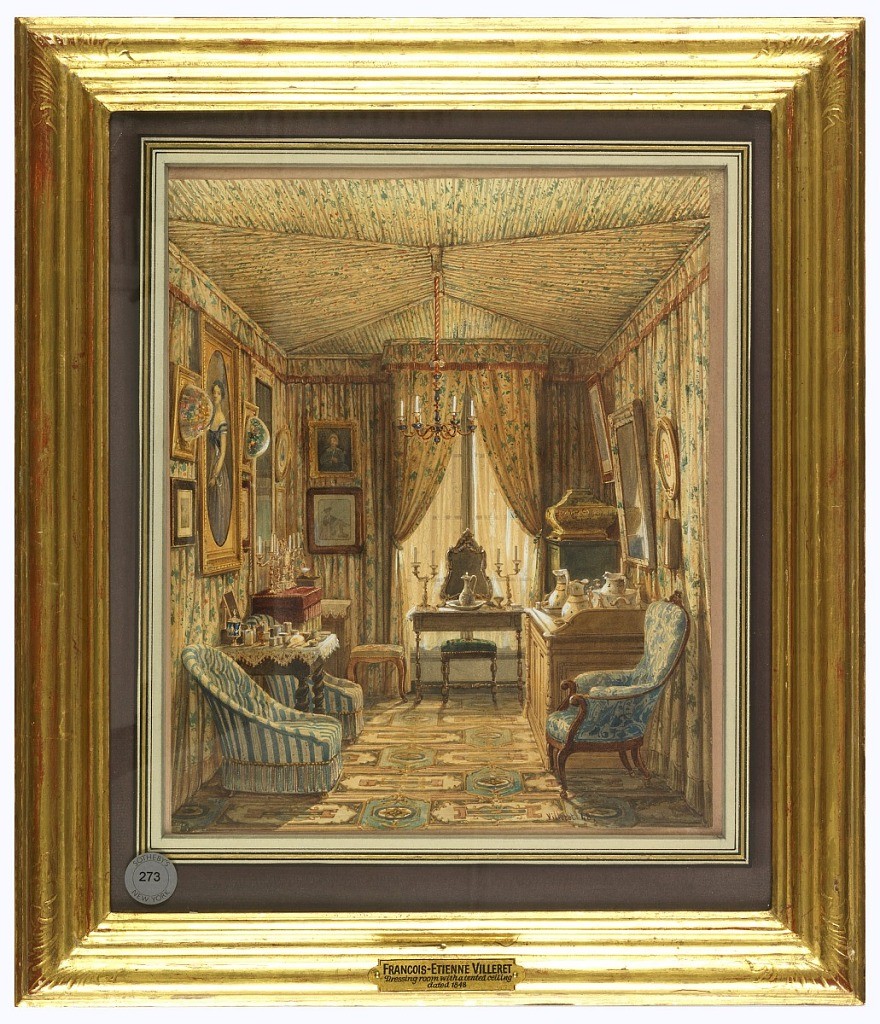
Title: Interior of a Dressing Room with Tented Ceiling
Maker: François Etienne Villeret, French, ca. 1800 - 1866
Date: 1848
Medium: Brush and gouache, watercolor, graphite on tan paper
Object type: Drawing
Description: A dressing room interior whose walls and tented ceiling are covered in a delicate vine trellis-patterned textile. On dressing table at rear center, a porcelain pitcher and basin sit in front of a silver mirror in rococo-revival style, flanked by candelabra.  Pitchers and basins, possibly of Vincennes manufacture, on top of wash stand at right.  A table covered with lace cloth at left, holds toilet accessories; brushes, mirrors, pots, and covered jars.  A formal portrait on left wall might well be the owner of this opulent room.  Dried flowers encased in glass domes on either side of portrait.  A carpet divided into horizontal and octagonal fields holding neoclassical and neo-gothic motifs covers floor.